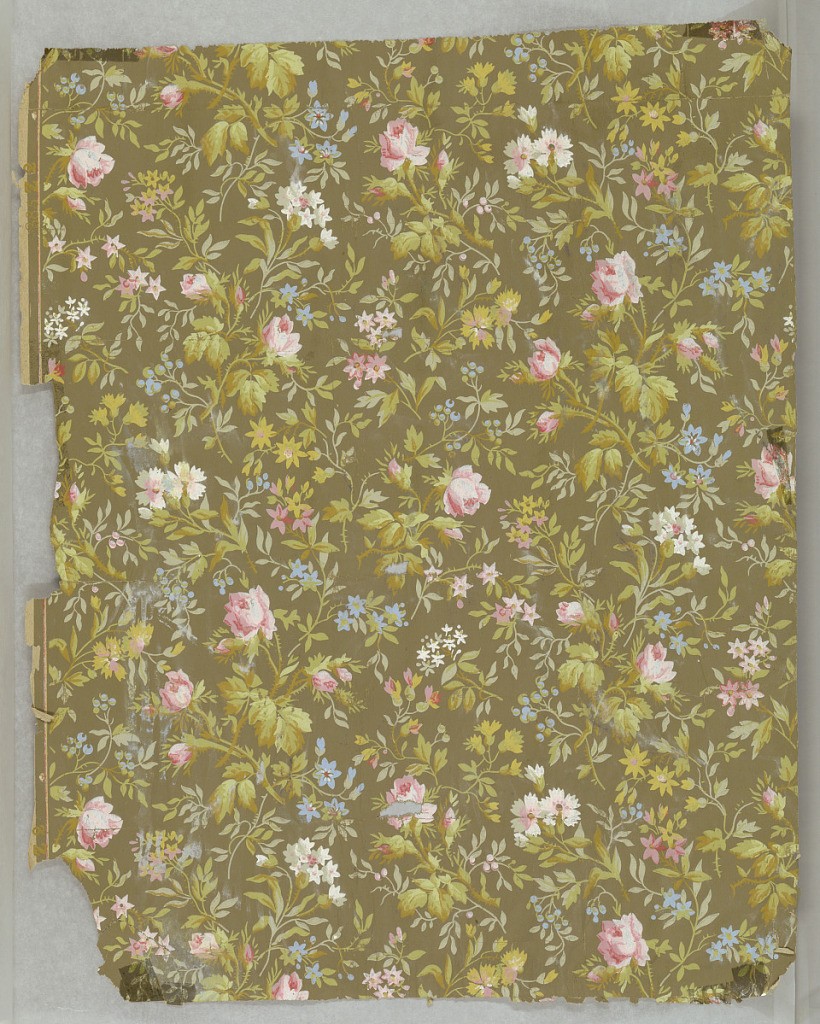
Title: Sidewall
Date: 1850–90
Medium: Block-printed on continuous paper
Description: All-over floral pattern, with pink, blue and white flowers on olive-green ground.